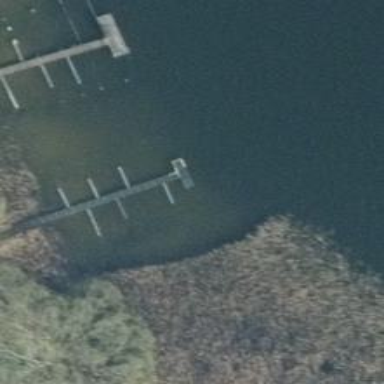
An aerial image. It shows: Man-made pier.